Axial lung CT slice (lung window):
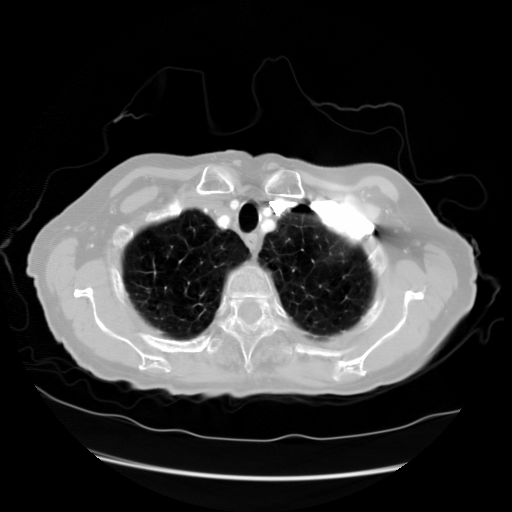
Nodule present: no